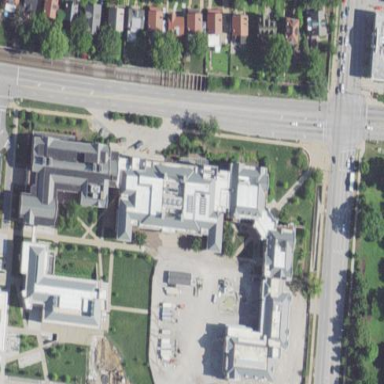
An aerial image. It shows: University building.